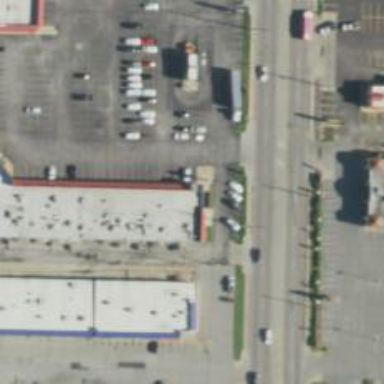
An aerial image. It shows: Car rental facility.